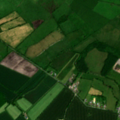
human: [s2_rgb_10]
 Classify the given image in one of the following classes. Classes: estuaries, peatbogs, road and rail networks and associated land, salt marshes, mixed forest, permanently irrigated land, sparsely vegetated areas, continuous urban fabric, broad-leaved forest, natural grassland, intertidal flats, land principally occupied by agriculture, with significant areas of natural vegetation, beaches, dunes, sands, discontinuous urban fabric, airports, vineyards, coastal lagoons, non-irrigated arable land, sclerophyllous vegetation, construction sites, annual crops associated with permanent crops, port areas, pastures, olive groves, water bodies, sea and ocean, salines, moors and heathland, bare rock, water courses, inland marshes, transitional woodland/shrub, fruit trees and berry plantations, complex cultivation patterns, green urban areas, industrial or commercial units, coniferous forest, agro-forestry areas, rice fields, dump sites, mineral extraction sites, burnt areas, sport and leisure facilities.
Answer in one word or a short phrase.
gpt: non-irrigated arable land, pastures